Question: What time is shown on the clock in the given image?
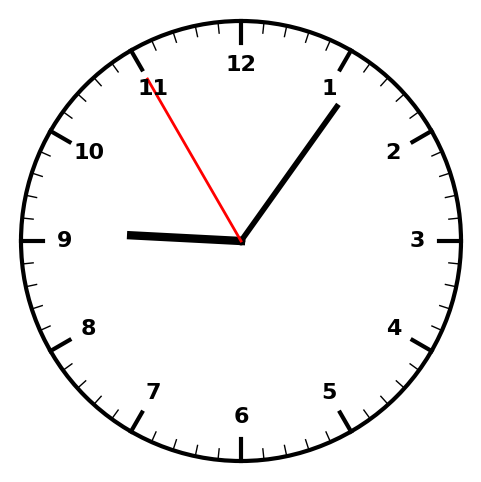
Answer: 09:05:55